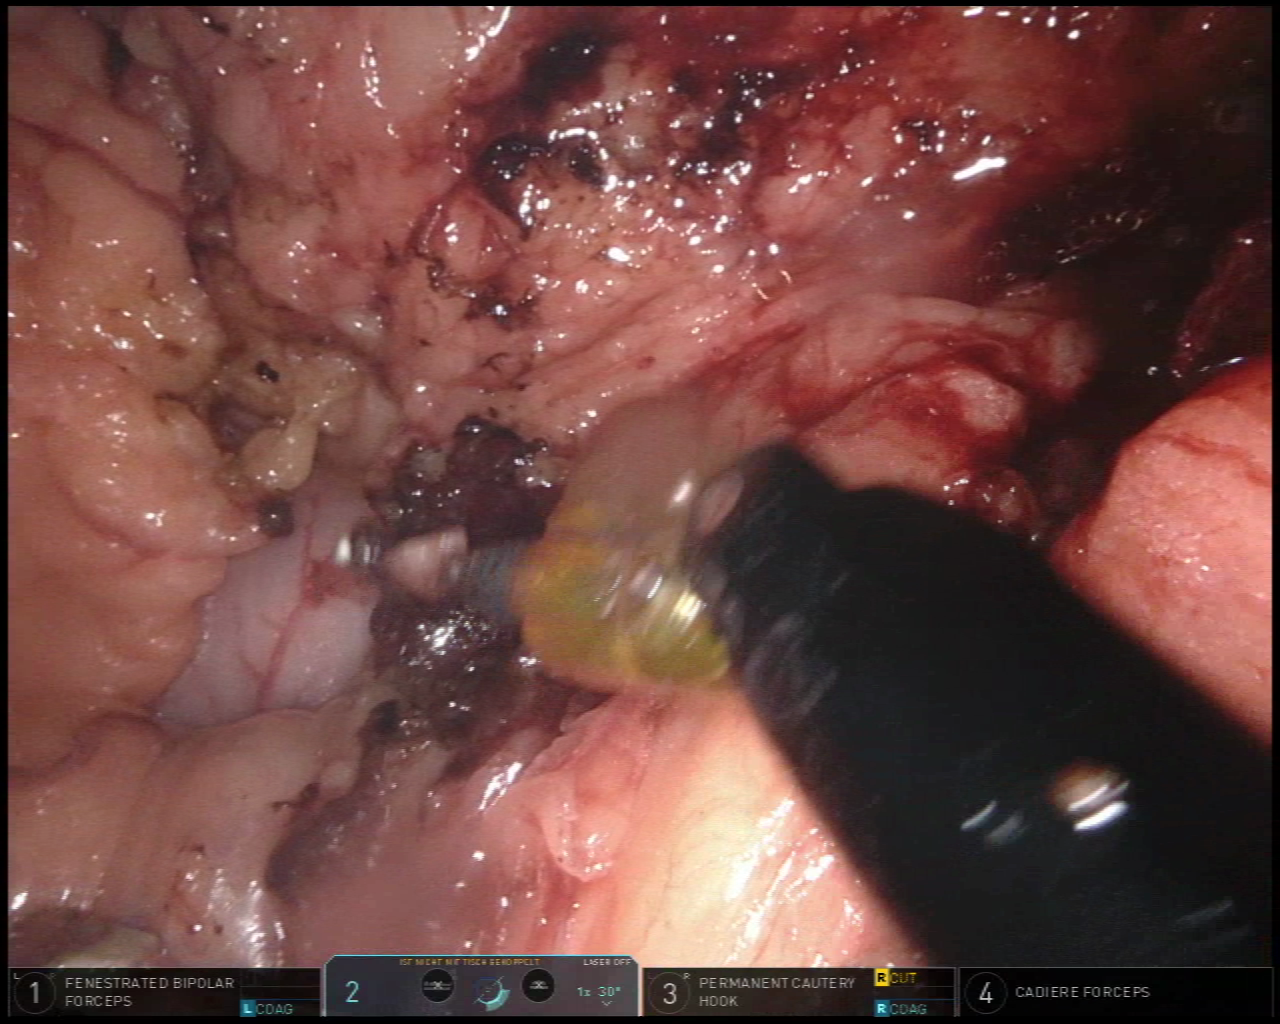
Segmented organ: stomach
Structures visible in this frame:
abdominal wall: no
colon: no
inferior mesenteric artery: no
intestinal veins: no
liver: no
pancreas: no
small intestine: no
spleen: no
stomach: yes
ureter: no
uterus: no
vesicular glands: no